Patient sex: M
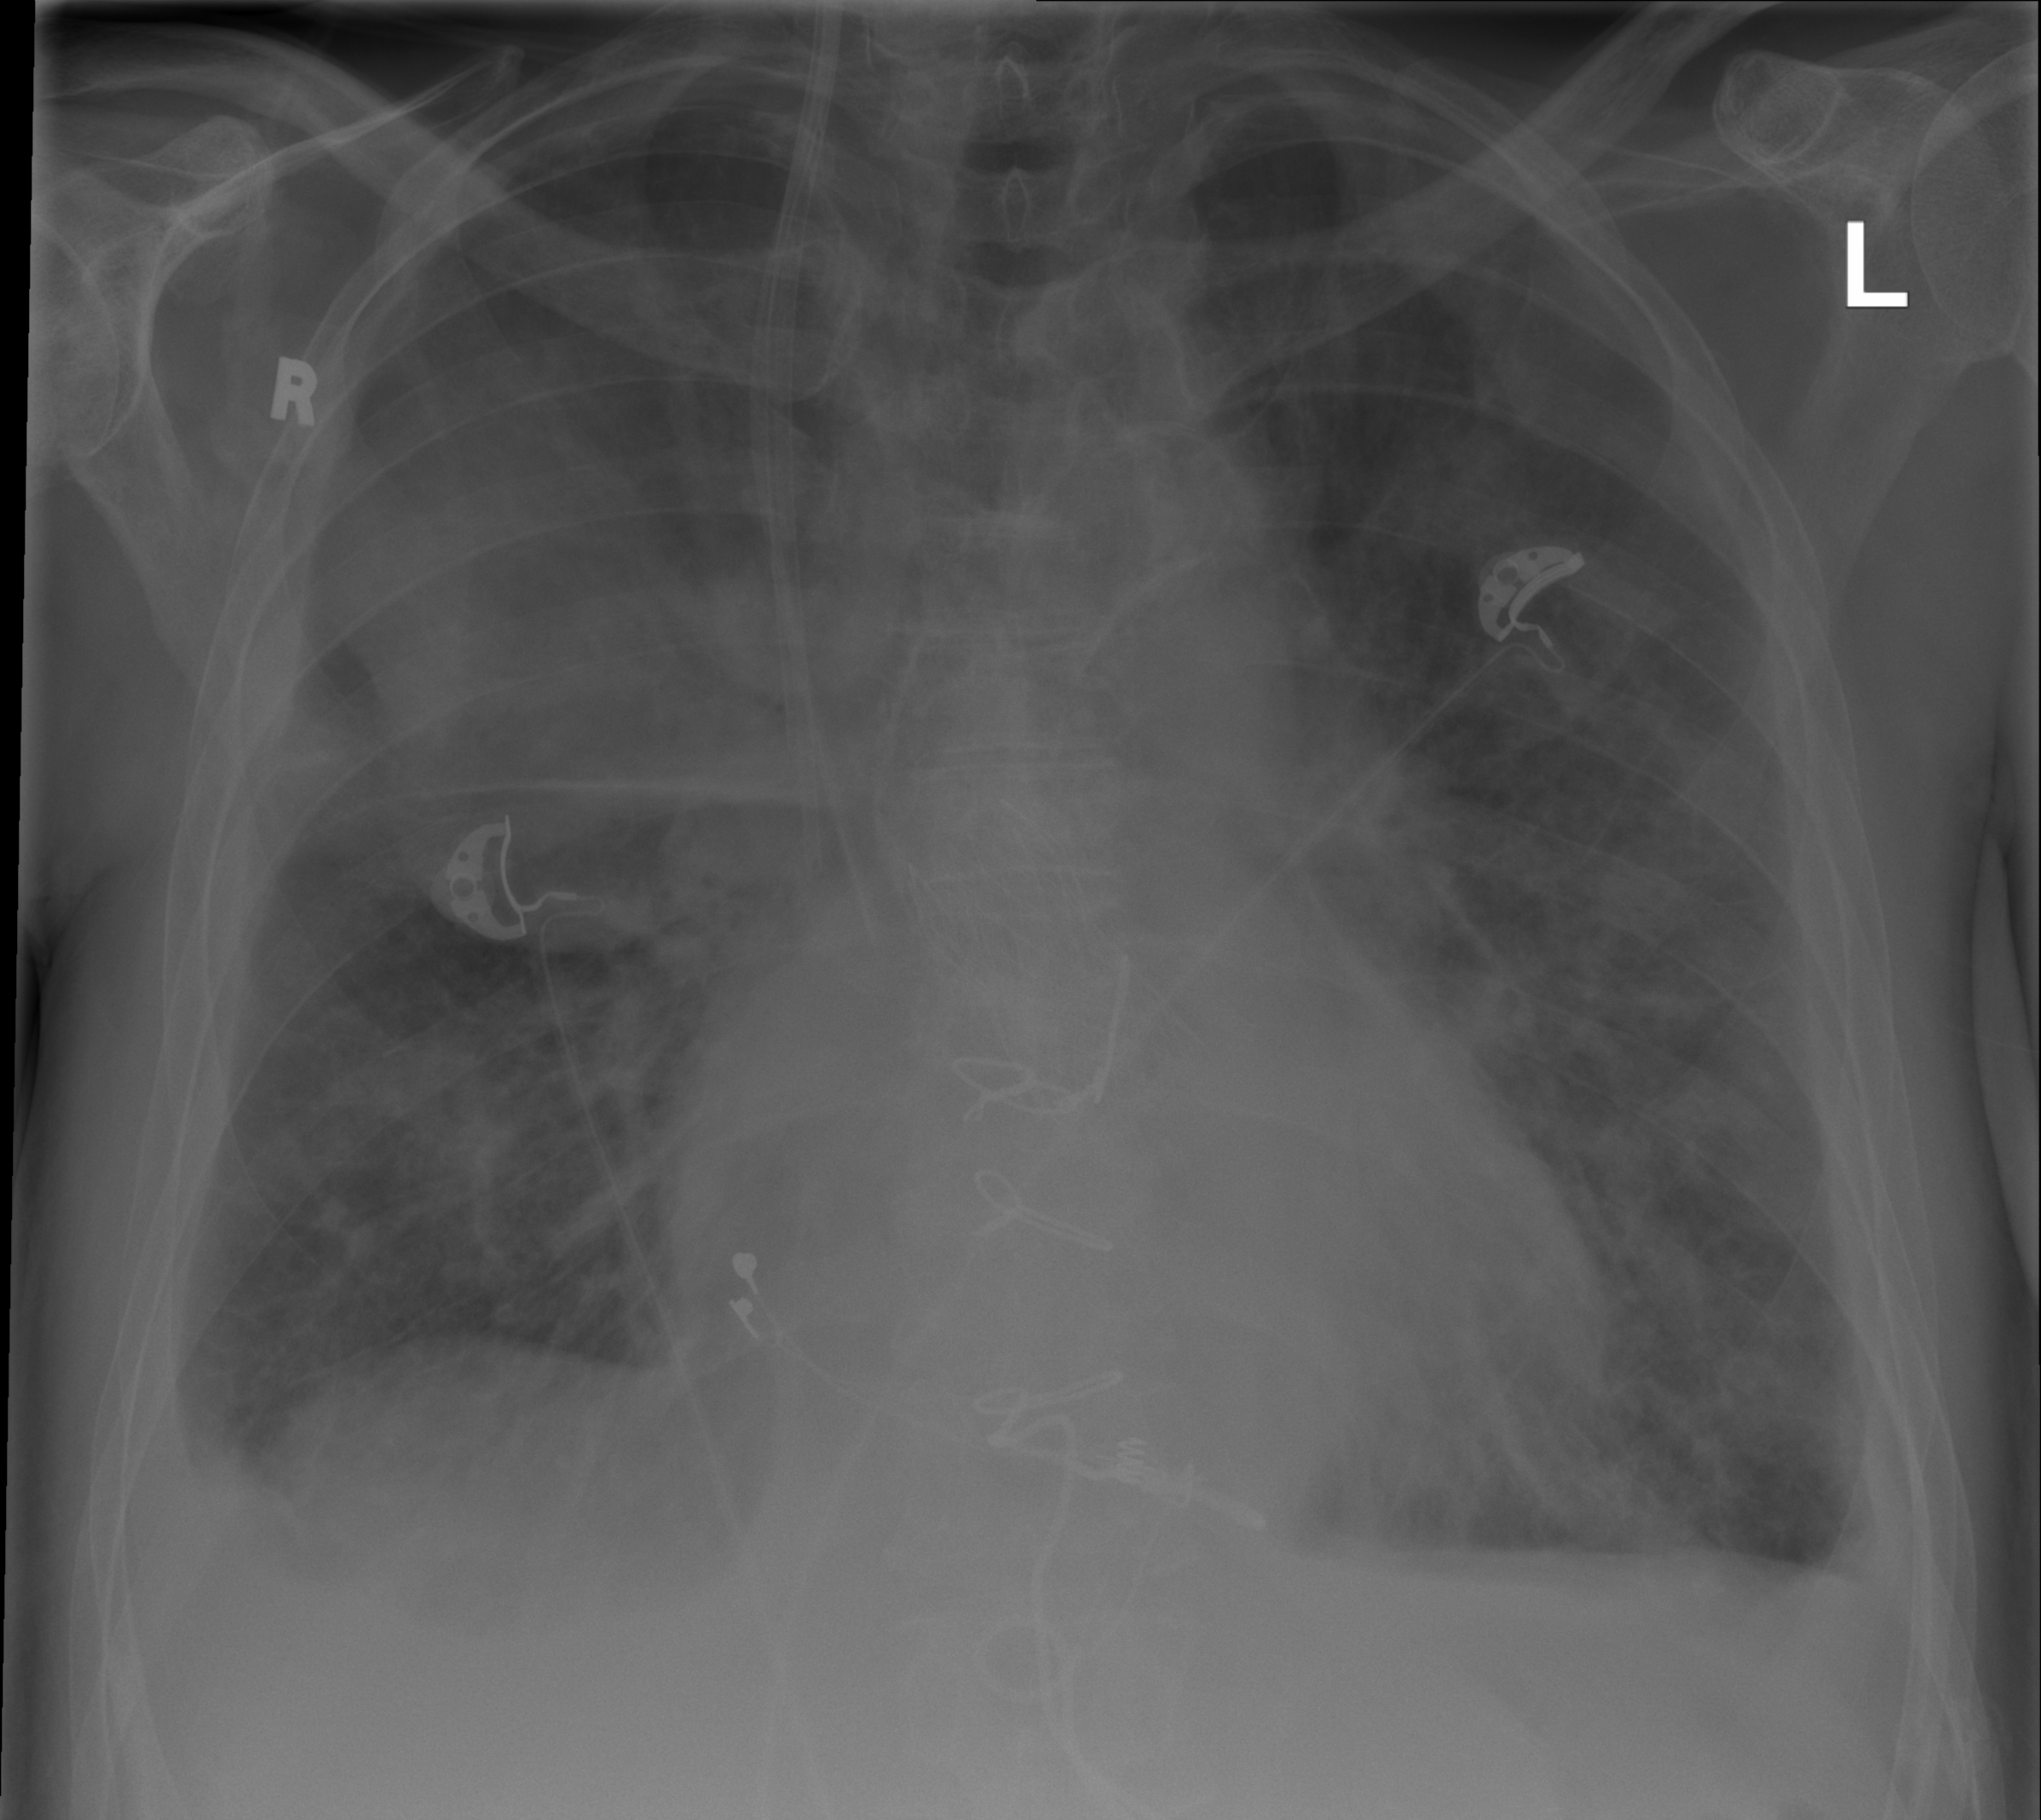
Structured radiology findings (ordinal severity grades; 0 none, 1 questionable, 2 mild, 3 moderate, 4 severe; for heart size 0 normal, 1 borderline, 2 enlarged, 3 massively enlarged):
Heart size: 2
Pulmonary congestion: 2
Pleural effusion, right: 2
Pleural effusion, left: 2
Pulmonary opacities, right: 3
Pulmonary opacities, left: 2
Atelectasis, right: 3
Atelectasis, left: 2